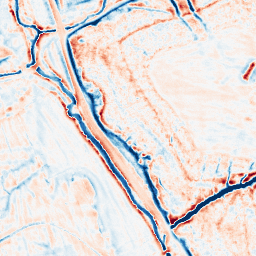
Category: edge_preserving
Decomposition family: bilateral
Decomposition parameters: d: 15
sigma_color: 25
sigma_space: 150
Upsampling method: regularized
Upsampling parameters: scale: 2
lambda_reg: 0.001
Upsampling scale: 2